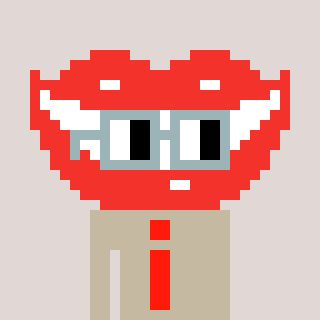
a pixel art character with square dark gray glasses, a smile-shaped head and a bege-colored body on a warm background